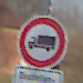
Verkehrszeichen: VerbotFuerKraftfahrzeugeUeberDreiKommaFuenfTonnen
Zusatzzeichen unten: SonstigeFahrzeugePersonengruppenFrei1
Umgebung: Outdoor, Suburban
Tageszeit: MorningAfternoon
Wetter: PartlyCloudy
Licht: Natural
Jahreszeit: NotSpecified
Kontrast: HighContrast